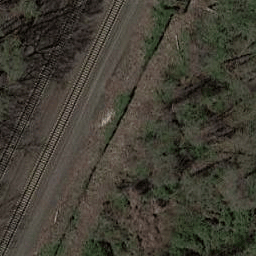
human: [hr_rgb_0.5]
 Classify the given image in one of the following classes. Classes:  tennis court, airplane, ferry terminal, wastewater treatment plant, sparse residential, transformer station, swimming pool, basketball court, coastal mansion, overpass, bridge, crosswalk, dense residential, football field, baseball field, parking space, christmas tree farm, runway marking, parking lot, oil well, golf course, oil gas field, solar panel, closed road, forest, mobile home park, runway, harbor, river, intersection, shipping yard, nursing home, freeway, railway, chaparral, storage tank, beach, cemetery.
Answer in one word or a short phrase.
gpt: railway